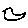
Label: bird